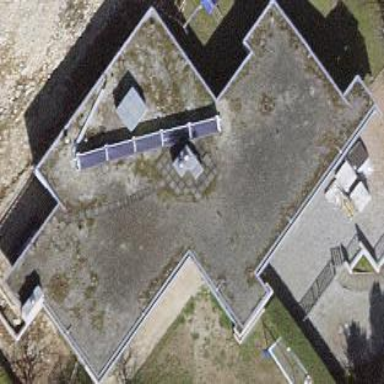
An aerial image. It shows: Detached building with flat roof.